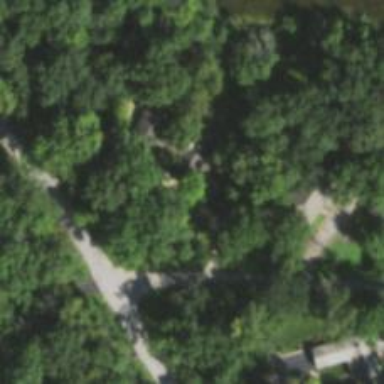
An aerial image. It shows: Driveway.